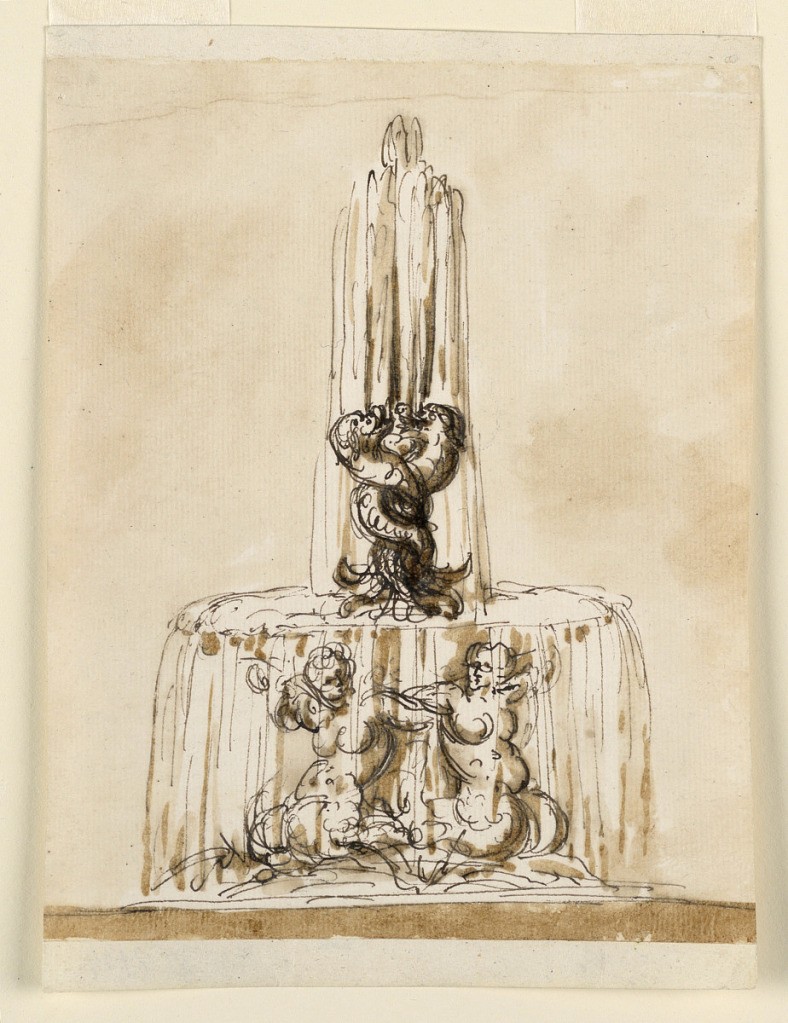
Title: Design for a fountain
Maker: Giuseppe Barberi, Italian, 1746–1809
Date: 1787–88
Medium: Pen and brown ink, brush and brown wash, on paper
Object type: Drawing
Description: A variation of the fountain in 1901-39-2103. Three mermaids kneeling upon a rocky base support the upper basin. From the mouth of three upright entwined dolphins water springs and flows below.